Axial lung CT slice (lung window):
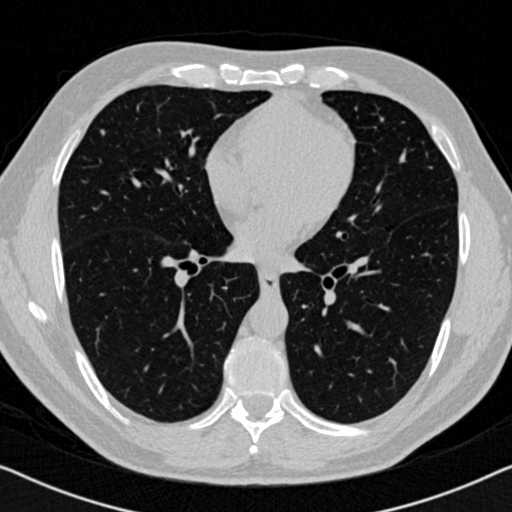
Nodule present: yes
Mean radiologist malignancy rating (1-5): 2